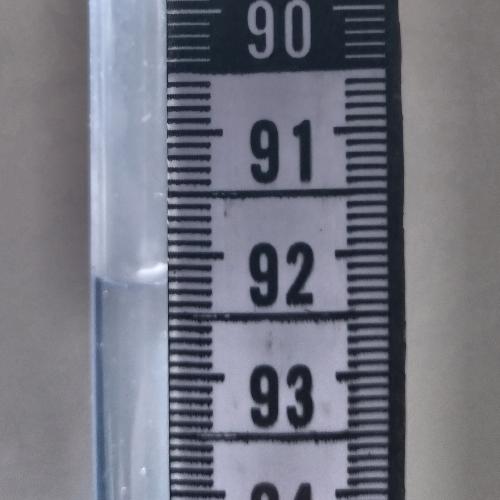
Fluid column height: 92.2 cm